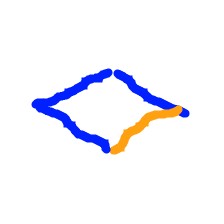
Shape: rhombus